Field crop: maize
Growth stage: 2
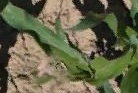
Species: maize